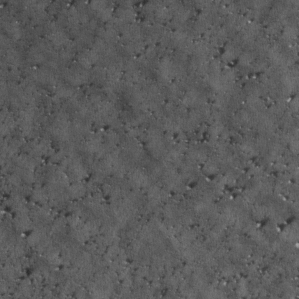
Label: non_frost